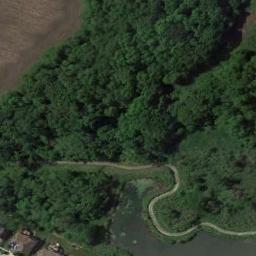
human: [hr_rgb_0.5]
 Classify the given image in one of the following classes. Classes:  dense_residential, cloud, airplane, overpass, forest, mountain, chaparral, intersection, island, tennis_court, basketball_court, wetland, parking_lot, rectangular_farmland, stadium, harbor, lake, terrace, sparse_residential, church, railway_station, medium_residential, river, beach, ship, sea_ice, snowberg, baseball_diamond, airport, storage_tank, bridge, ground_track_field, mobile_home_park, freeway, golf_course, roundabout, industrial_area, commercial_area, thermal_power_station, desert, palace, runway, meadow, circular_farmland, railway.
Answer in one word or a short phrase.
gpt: forest